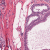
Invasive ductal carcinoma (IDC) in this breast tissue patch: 0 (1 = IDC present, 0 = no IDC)